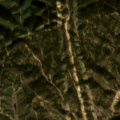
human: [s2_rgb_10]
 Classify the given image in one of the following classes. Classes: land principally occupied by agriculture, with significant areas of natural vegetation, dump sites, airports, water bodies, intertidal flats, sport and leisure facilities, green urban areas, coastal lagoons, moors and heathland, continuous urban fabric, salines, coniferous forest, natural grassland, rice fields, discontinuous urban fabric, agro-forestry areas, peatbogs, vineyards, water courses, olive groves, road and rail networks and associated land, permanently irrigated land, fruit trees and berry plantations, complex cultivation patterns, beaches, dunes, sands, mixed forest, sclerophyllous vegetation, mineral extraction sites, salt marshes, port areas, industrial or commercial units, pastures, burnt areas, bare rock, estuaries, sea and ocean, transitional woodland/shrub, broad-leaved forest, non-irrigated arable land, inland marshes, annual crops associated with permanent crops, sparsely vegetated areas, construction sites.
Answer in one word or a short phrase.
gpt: transitional woodland/shrub